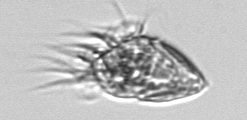
Label: Strombidium_morphotype1